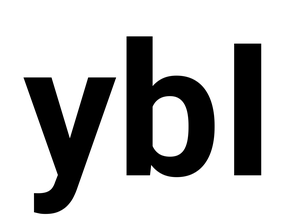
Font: Roboto_Bold